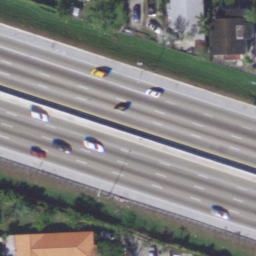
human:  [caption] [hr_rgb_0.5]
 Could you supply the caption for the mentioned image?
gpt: There are two straight freeways closed together .

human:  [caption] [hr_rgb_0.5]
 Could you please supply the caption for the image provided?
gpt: Two straight freeways closed together with some cars on them .

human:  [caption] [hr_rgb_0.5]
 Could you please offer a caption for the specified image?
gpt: There are two straight freeways with some cars on them .

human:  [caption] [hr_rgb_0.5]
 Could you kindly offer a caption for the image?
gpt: Two straight freeways with some plants beside them .

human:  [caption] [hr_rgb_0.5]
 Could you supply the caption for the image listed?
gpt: Two straight freeways closed together with some plants beside them .